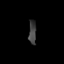
Tissue: skin
Cell type: Epithelial cells
Senescence score: 0.2565
Nuclear area (px): 177
Mean DAPI intensity: 63.412